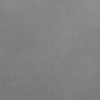
Label: dusty